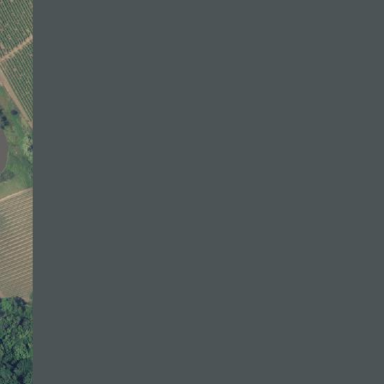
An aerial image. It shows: Vineyard where grapes are grown.